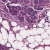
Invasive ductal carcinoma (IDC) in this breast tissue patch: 1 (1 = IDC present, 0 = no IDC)